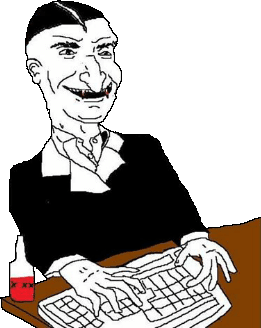
Label: 5_Bruce